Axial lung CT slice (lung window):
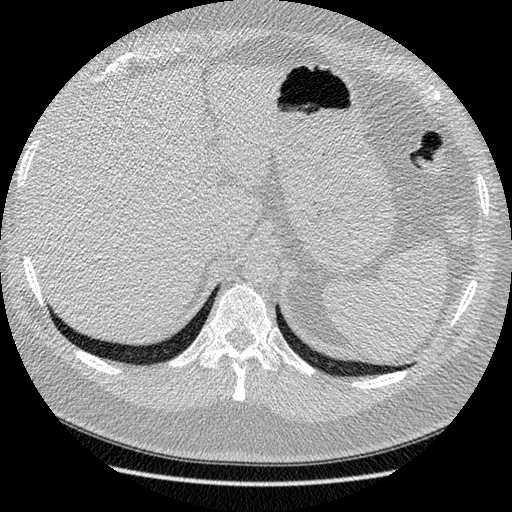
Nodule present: no